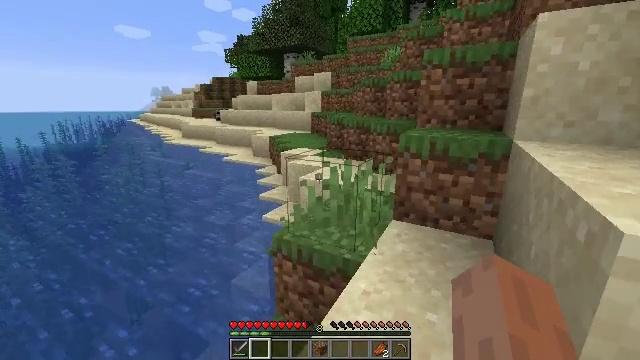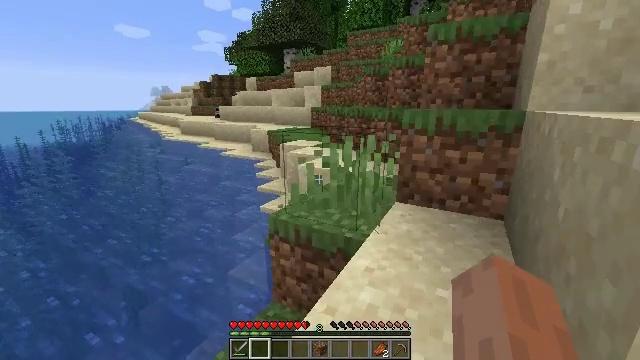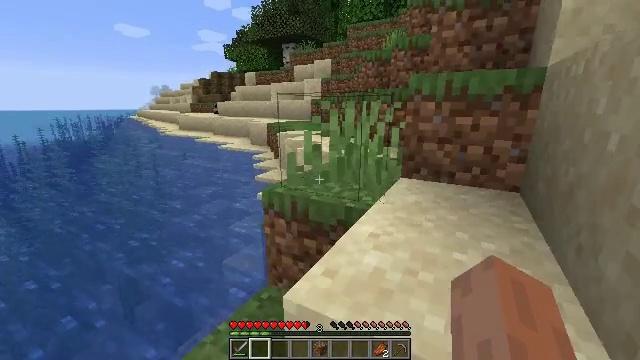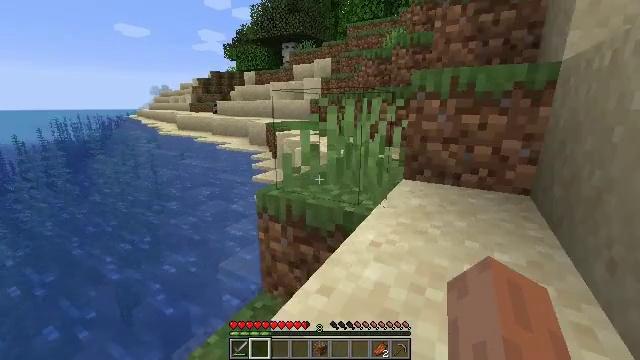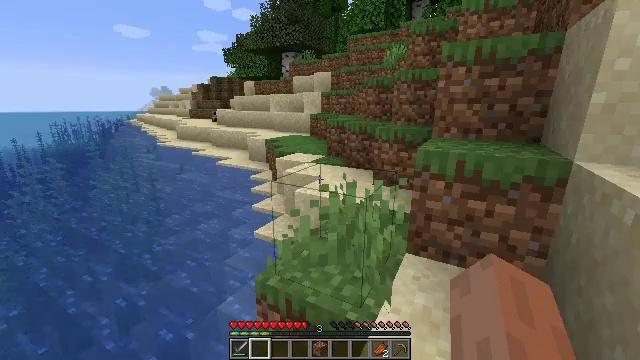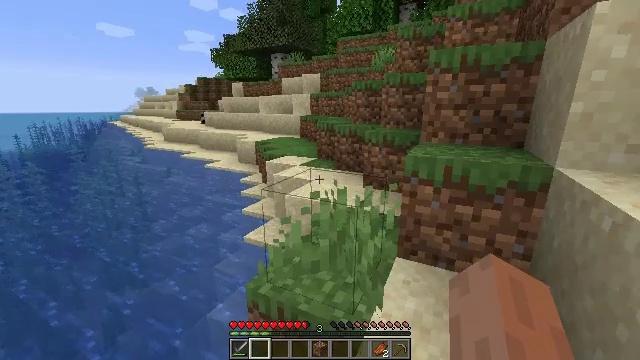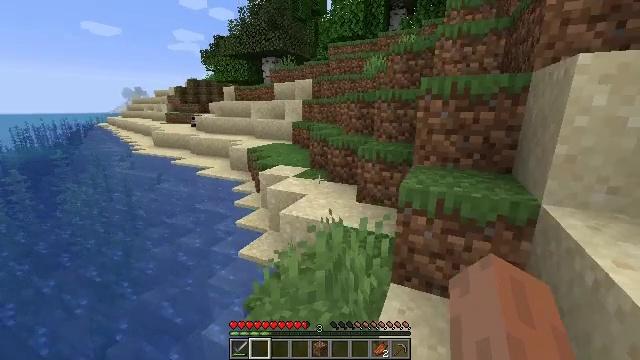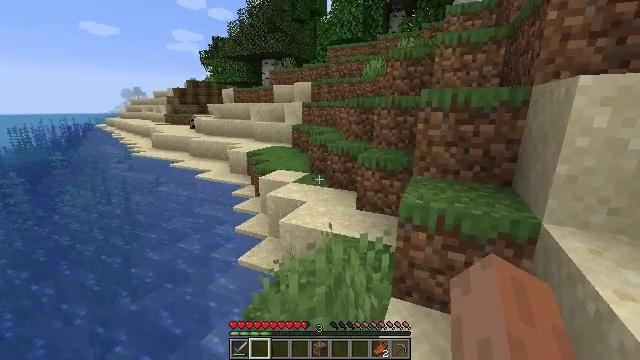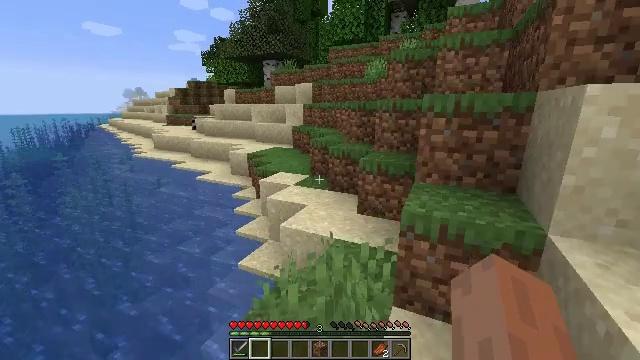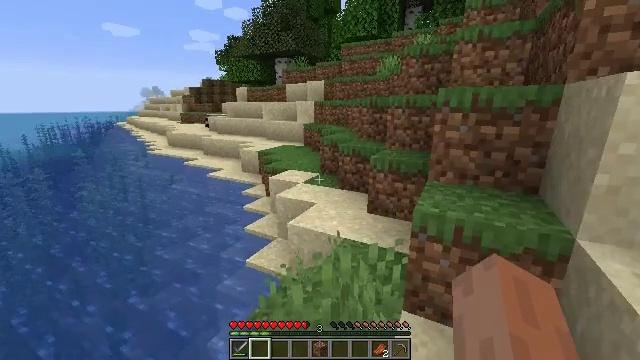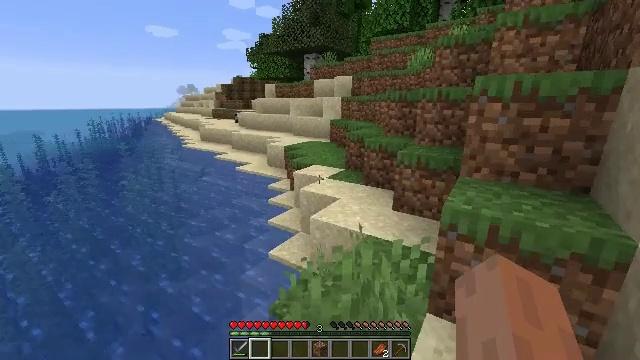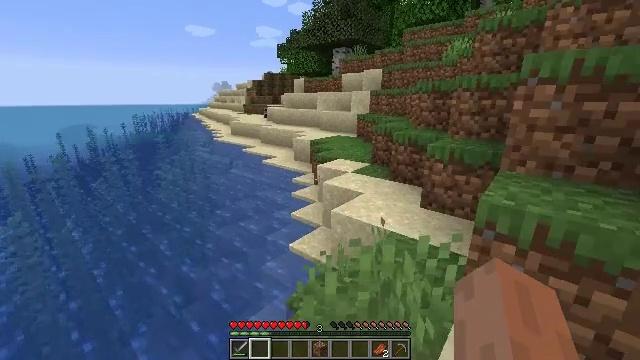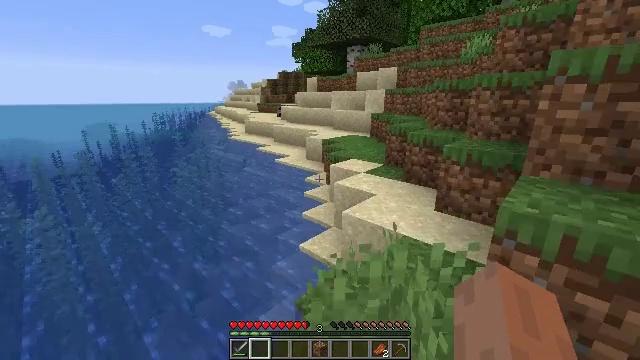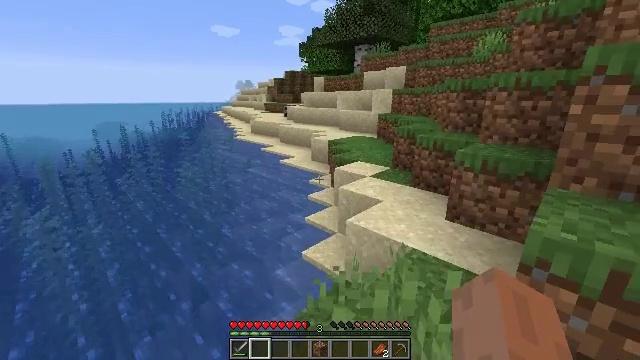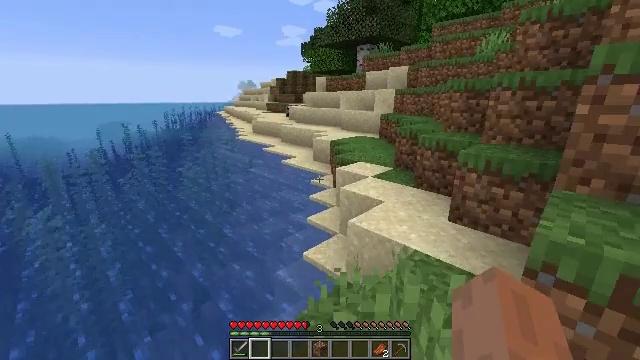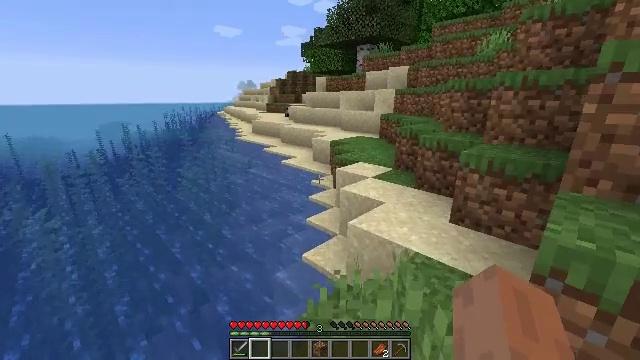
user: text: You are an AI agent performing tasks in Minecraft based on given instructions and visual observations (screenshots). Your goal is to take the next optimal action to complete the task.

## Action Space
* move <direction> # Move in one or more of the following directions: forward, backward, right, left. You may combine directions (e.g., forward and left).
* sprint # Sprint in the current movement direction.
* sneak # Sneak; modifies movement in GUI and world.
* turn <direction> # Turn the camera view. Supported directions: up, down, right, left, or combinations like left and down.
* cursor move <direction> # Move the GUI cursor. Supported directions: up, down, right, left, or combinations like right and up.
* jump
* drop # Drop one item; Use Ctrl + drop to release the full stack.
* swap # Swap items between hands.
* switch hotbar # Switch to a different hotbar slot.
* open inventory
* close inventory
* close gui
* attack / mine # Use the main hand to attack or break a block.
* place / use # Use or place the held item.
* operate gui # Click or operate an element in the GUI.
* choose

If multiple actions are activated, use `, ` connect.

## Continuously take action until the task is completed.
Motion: motion action
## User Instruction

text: Smelt a cooked cod.
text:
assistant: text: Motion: move forward, jump
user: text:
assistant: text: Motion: move forward, jump
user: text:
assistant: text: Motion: move forward, jump
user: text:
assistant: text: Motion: move forward and move right, jump
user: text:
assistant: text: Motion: move forward and move right, turn right, jump
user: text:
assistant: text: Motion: move forward and move right, turn right, jump
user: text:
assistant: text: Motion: move forward and move right, jump
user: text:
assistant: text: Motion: move forward and move right, jump
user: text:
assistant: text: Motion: move forward and move right, turn left, jump
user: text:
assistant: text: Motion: move forward, turn left, jump
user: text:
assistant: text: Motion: move forward, turn left, jump
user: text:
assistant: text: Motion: move forward, turn left, jump
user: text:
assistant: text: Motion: turn left
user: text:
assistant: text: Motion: no_op
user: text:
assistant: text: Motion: move forward
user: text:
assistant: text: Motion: move forward
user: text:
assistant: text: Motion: move forward, turn right
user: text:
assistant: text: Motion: move forward, turn right
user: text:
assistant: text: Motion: no_op
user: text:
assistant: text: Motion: move forward
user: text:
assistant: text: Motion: move forward
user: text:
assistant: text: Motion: move forward and move right
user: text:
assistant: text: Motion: move forward and move right
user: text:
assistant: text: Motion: move forward and move right
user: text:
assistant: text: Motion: move forward and move right
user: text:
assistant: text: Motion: move forward
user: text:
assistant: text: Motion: move forward, jump
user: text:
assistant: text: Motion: move forward, jump
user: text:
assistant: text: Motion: move forward, jump
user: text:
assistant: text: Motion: move forward, jump